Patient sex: M
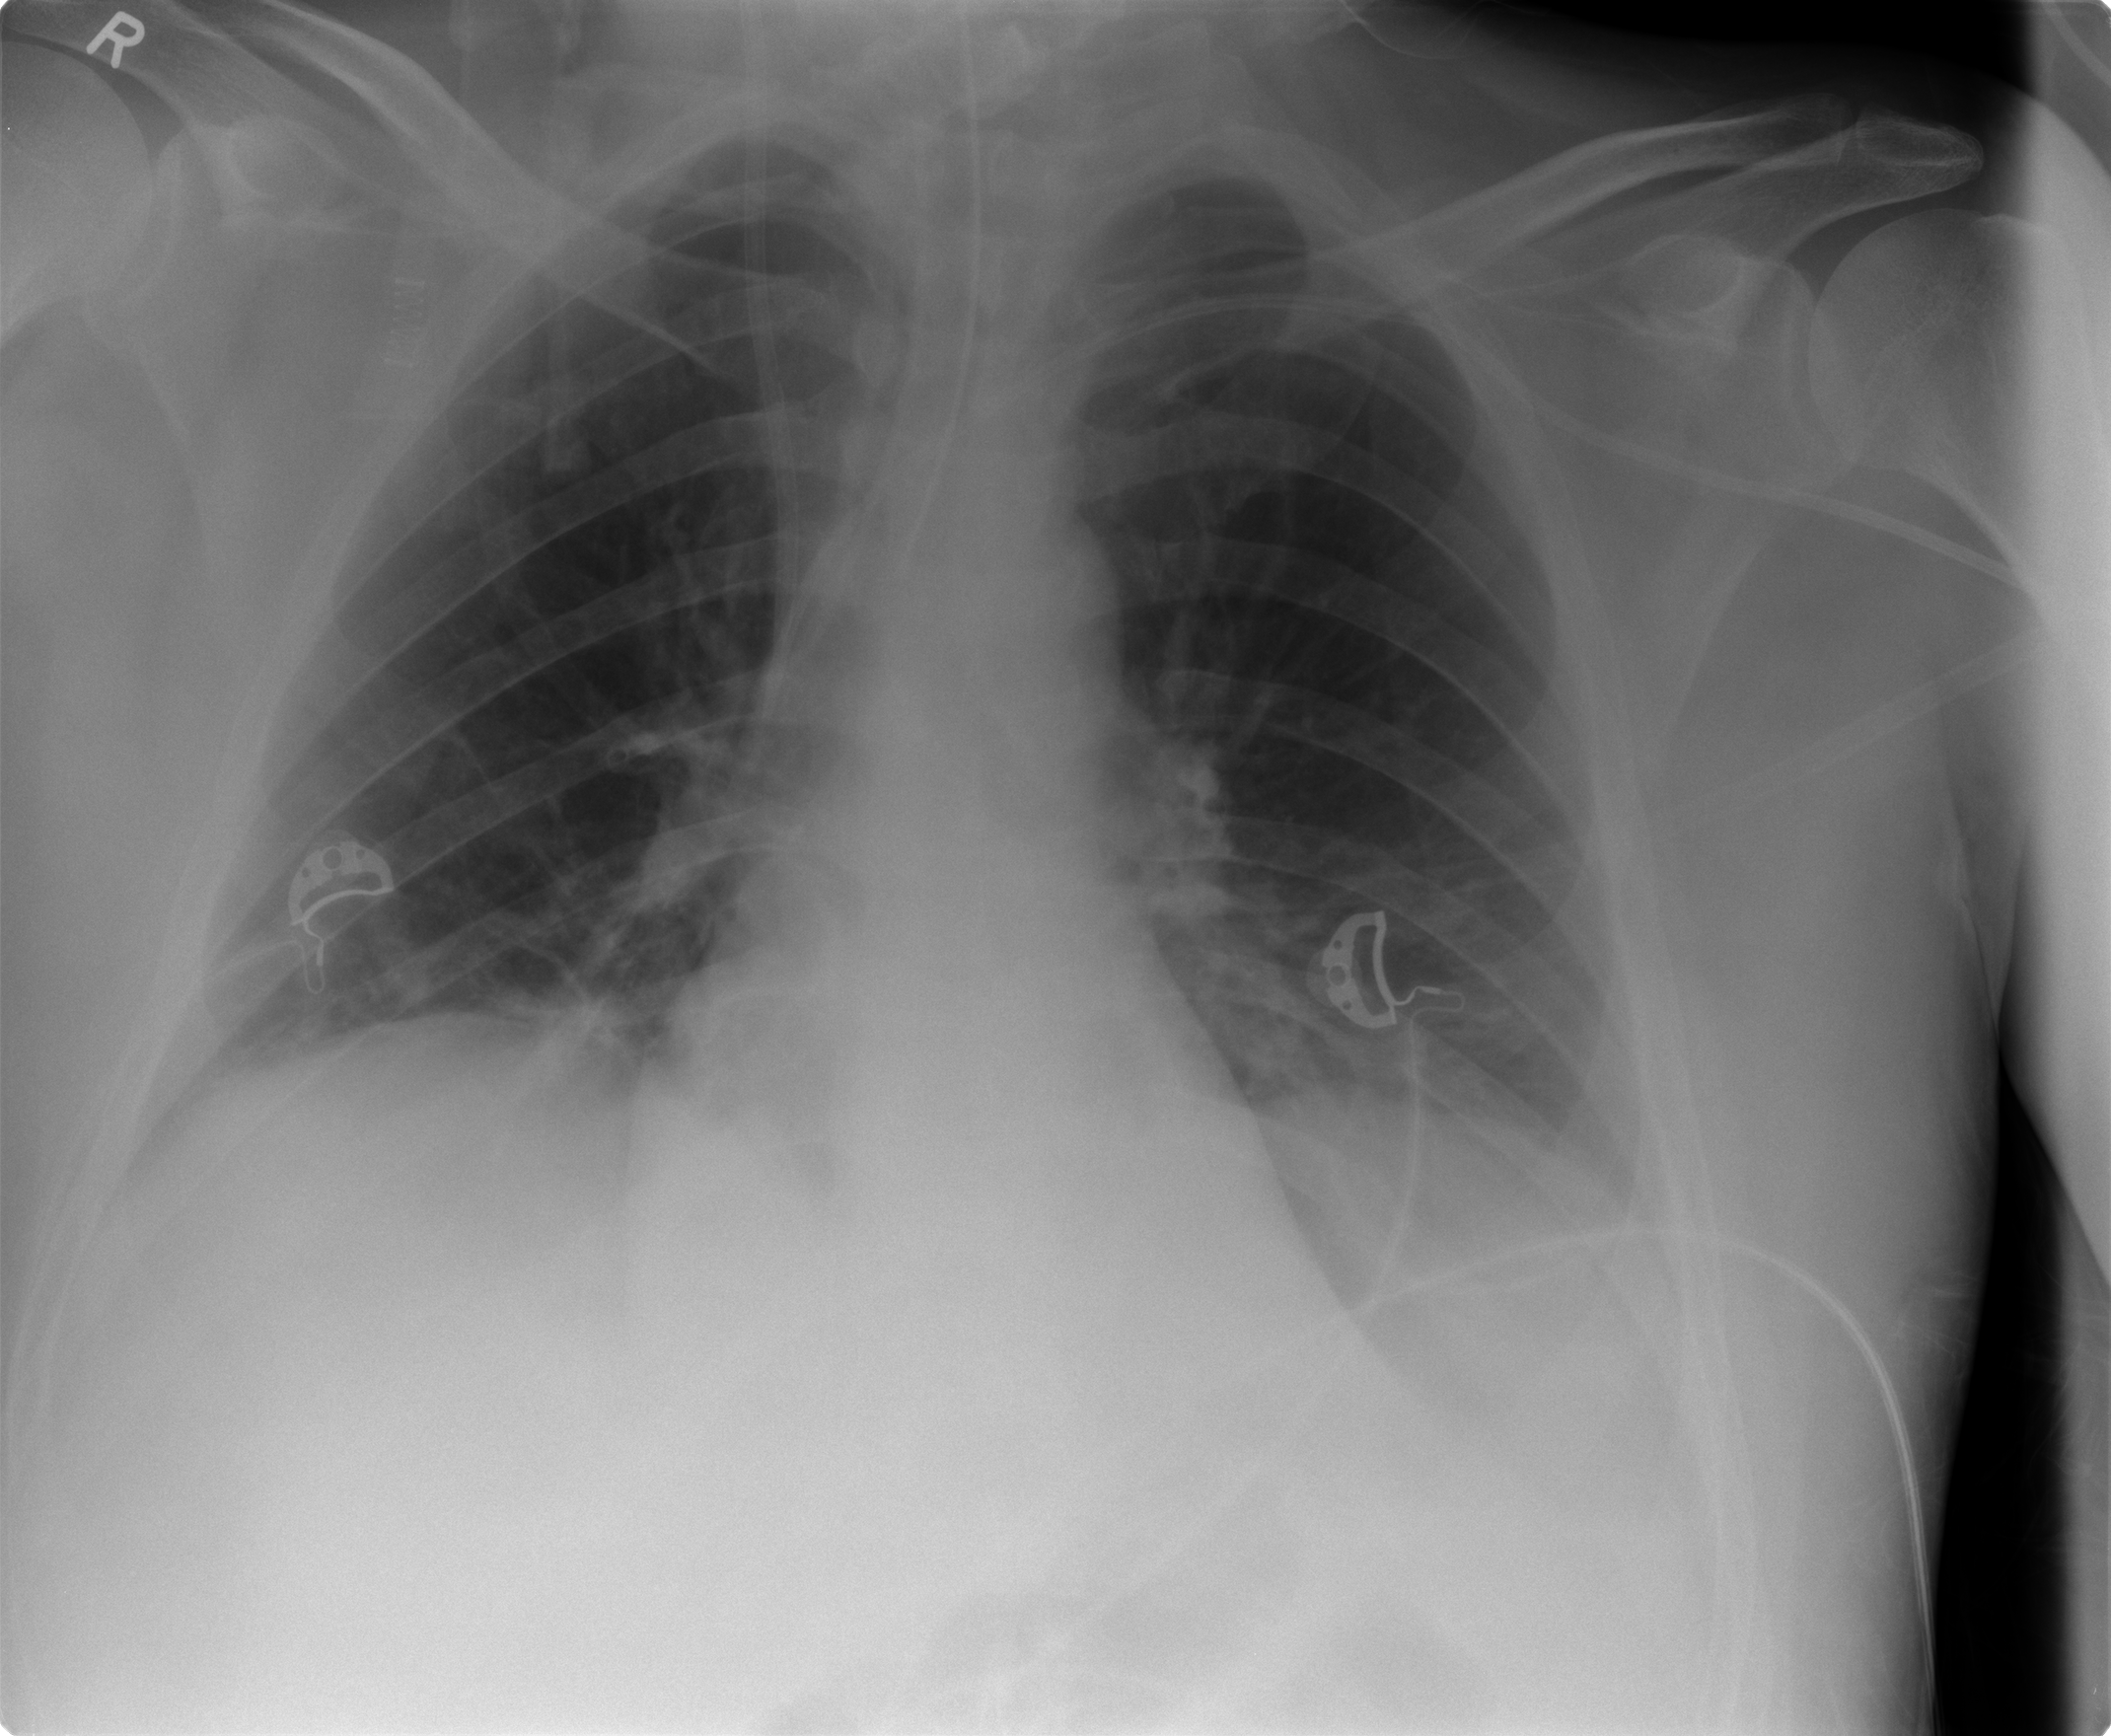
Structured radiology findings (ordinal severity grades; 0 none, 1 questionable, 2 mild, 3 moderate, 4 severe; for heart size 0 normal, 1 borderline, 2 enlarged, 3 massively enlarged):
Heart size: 0
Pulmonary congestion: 2
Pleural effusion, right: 1
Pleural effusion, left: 1
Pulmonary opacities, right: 0
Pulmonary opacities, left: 1
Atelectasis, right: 1
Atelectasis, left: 1